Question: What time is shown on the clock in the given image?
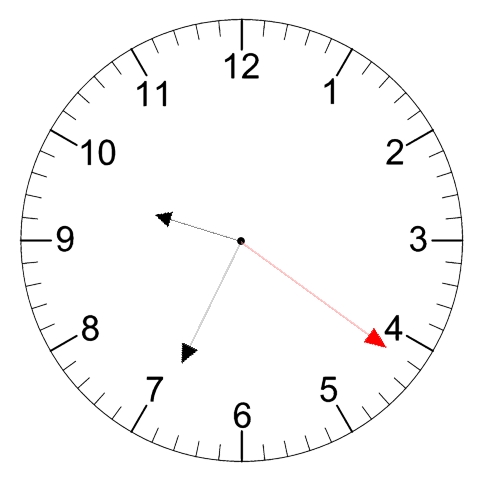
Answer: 09:34:21